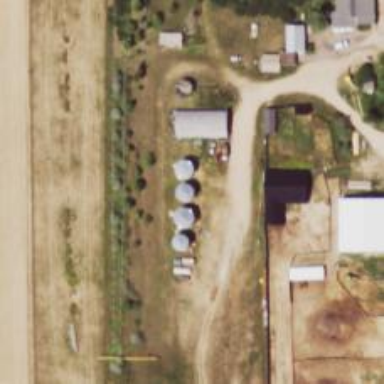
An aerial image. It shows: Silo.